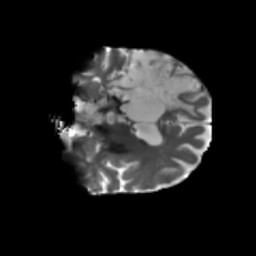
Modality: T2w
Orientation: coronal
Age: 64
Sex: male
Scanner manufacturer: siemens
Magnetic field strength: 3 T
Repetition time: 5.25 s
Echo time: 0.08 s